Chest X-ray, PA view. Patient: 17 years old, sex F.
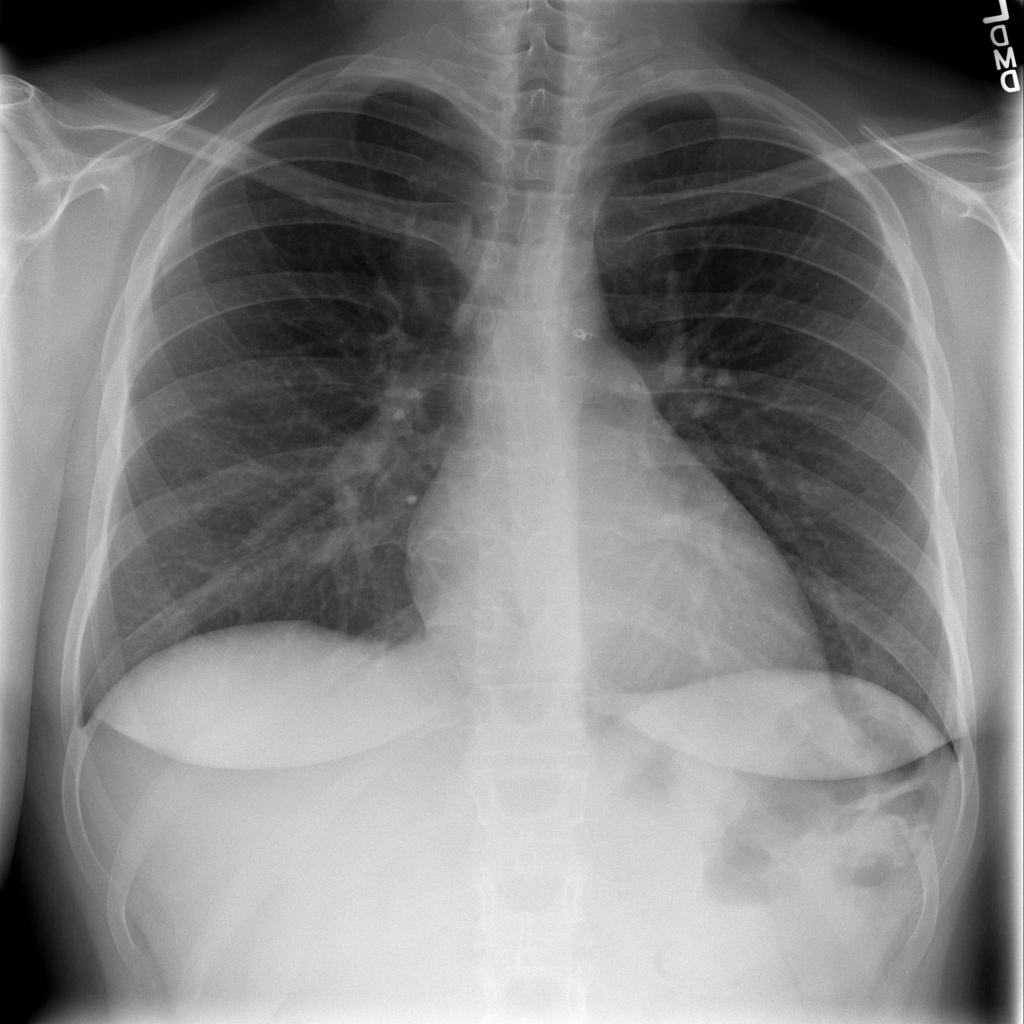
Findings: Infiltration